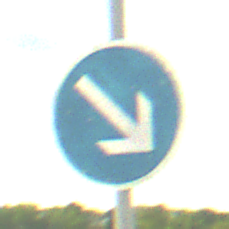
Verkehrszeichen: VorgeschriebeneVorbeifahrtRechts
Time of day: Midday
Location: Outdoor (RoadRail)
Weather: PartlyCloudy
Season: NotSpecified
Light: Natural